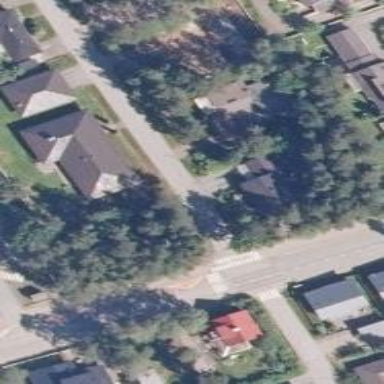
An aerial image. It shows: Road with "give way" sign.